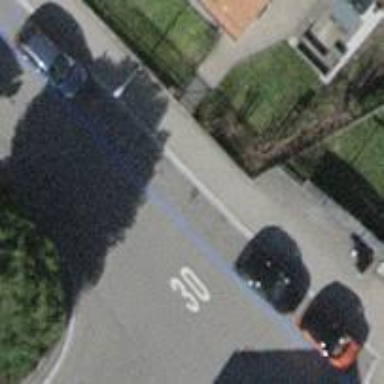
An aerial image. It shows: Parking lane area.